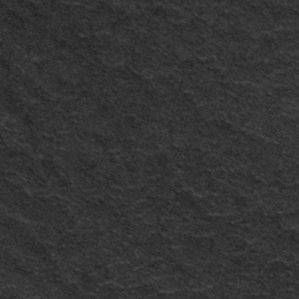
Label: frost